Question: I'm generating a table using this code:
'''
while ($row = mysql_fetch_array($result)) {
echo "<tr>";
echo "<td>{$row['rollNo']}</td>";
echo "<td>{$row['bgroup']}</td>";
echo "<td>{$row['first_name']}</td>";
echo "<td>{$row['last_name']}</td>";
echo "<td>{$row['phone']}</td>";
echo "<td>{$row['e_mail']}</td>";
echo "<td><input type='button' value='Send Email'></td>";
echo "</tr>";
'''
The output:

When I click on 'Send Email', I want to trigger an email to the email corresponding to the button. How can I send the email address beside the button as input to the 'mail()' function?
Thanks in advance!
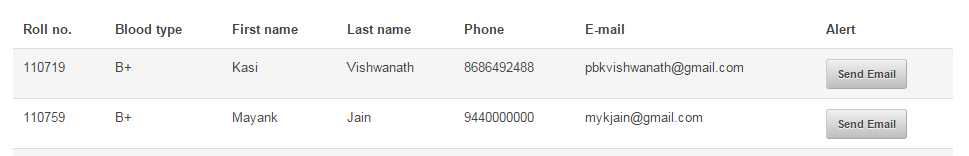
Answer: Further to your comment for clarity, I would do something like this:
'''
// Top of page:
if(isset($_POST['submit'])) {
// check the $_POST['id'] against your db
// if you have it in the db (you should!)
// send using the mail()
}
while($row = mysql_fetch_array($result)) { ?>
<tr>
<form method="post" action="">
<td><?php echo $row['rollNo']; ?></td>
<td><?php echo $row['bgroup']; ?></td>
<td><?php echo {$row['first_name']; ?></td>
<td><?php echo $row['last_name']; ?></td>
<td><?php echo $row['phone']; ?></td>
<td><?php echo $row['e_mail']; ?></td>
<td>
<!-- hidden input here with the id (or whatever your auto incremented/unique value is in your table) -->
<input type="hidden" name="id" value="<?php echo $row['id']; ?>">
<input type="submit" name="submit" value="Send Email"></td>
</form>
</tr><?php
} ?>
'''